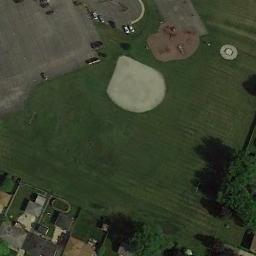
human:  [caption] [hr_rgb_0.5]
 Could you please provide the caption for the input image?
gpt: There is a baseball diamond in the grass next to the houses .

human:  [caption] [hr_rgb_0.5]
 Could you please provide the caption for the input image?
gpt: There is a baseball diamond in the middle of grass .

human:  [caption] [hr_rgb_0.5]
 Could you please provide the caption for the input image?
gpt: A baseball diamond next to a open area and some houses beside .

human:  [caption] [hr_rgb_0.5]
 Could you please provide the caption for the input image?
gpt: There are neat rows of houses near the baseball field .

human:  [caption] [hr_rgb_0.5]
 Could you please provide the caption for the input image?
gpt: Many cars are in the parking lot next to the baseball diamond .